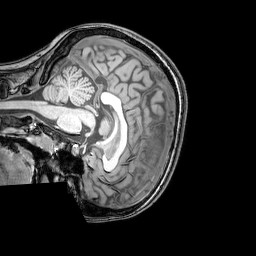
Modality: T1w
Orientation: sagittal
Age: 23
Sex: female
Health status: healthy
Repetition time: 0.081 s
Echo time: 0.037 s